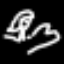
Label: angel